Question: I'm trying to achieve a particular layout for a website I'm working on, but I'm not sure how to about it. The layout will look like this:

The header has nothing special about it. The footer has 'position: fixed' and 'bottom: 0px'. The main body content needs to be centred vertically within the space from the bottom of the header down to the top of the footer. If the window height is adjusted, the body content should remain centred between these two points. Also note that the website will be responsive, but only from 960px up to about 1600px (so the minimum width it will ever be is 960px).
My only idea on how to achieve this is to have the div containing the body content somehow automatically expand to always be the full height from the bottom of the header down to the bottom of the browser window (and then add some padding at the bottom to account for the footer), then use 'display: table' on this containing div, and use 'display: table-cell' and 'vertical-align: middle' on a child div.
Are there any other (preferably CSS-only) ways I could potentially do this? If not, how can I get the containing div for the body content expand to always be the full height from the bottom of the header down to the bottom of the browser window?
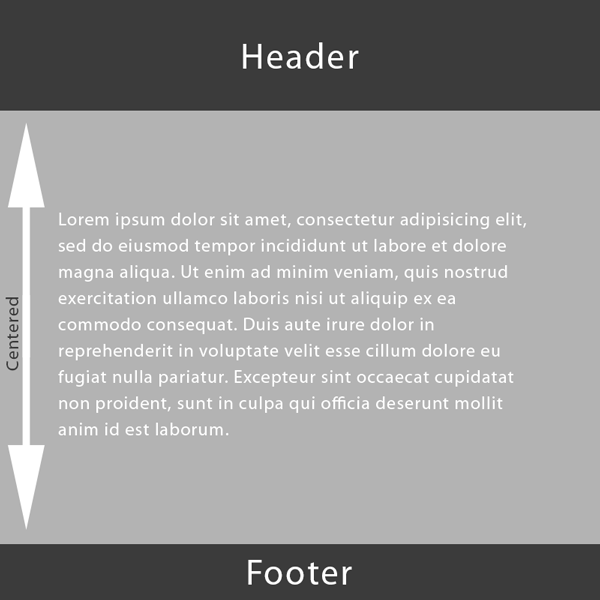
Answer: Here is one solution, for a header with a fixed height.
Your HTML needs to have the following pattern:
'''
<div class="header">Header</div>
<div class="main-wrap">
<div class="container">
<div class="content">Content...</div>
</div>
</div>
<div class="footer">Footer</div>
'''
and the CSS:
'''
html, body {
height: 100%;
}
body {
margin: 0;
}
.header {
height: 50px;
background-color: beige;
}
.main-wrap {
position: absolute;
top: 50px;
bottom: 50px;
width: 100%;
background-color: silver;
overflow: auto;
}
.container {
display: table;
height: 100%;
width: 100%;
}
.content {
border: 1px solid blue;
display: table-cell;
height: 100%;
width: 100%;
vertical-align: middle;
}
.footer {
height: 50px;
width: 100%;
background-color: lightblue;
position: fixed;
bottom: 0;
}
'''
See demo at: <URL>
It is possible to adapt this to a header of flexible height.
The '.main-wrap' container defines the space between the header and footer.
The '.container' block uses 'display: table' and inherits the height from '.main-wrap'.
Finally, '.content' uses 'display: table-cell', which allows you to use 'vertical-align: middle' (default value) to center the content vertically.
You need to set the height of 'body' and 'html'to be 100% to capture the height of the view port.